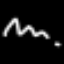
Label: squiggle